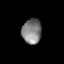
Tissue: lung
Cell type: Endothelial cells
Senescence score: 0.2303
Nuclear area (px): 476
Mean DAPI intensity: 127.872